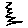
Label: zigzag